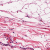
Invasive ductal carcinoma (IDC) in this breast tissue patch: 0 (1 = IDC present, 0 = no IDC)